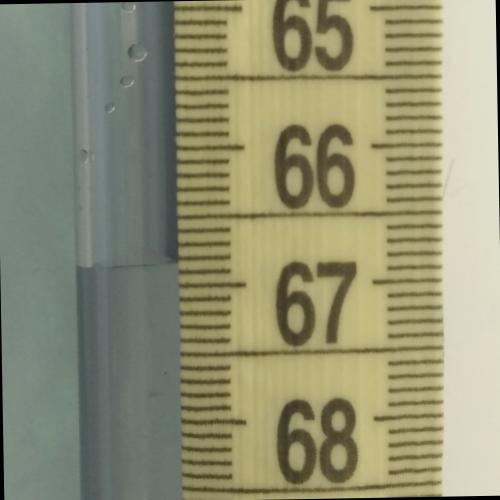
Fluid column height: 66.8 cm